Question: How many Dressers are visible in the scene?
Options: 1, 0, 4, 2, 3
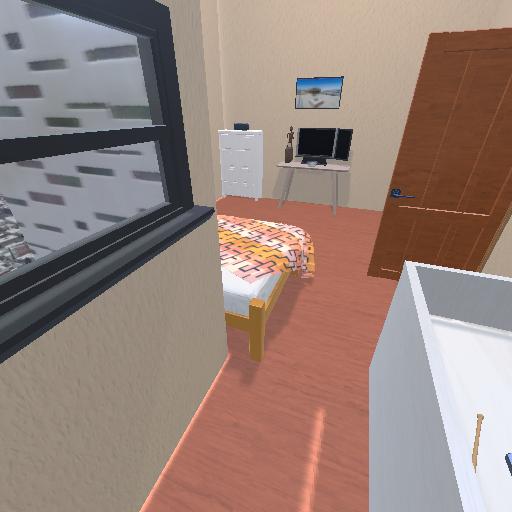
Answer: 1